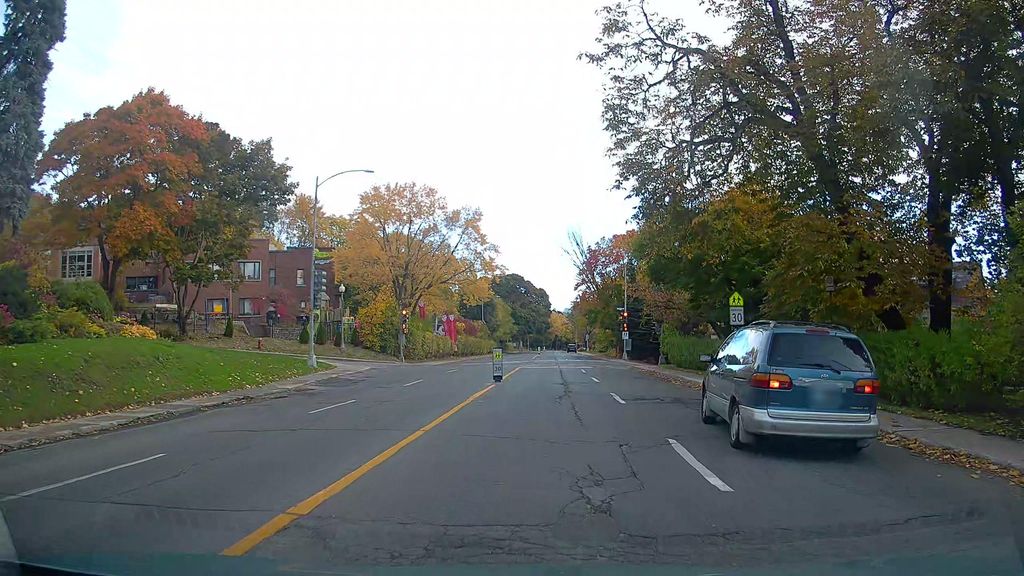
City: montreal